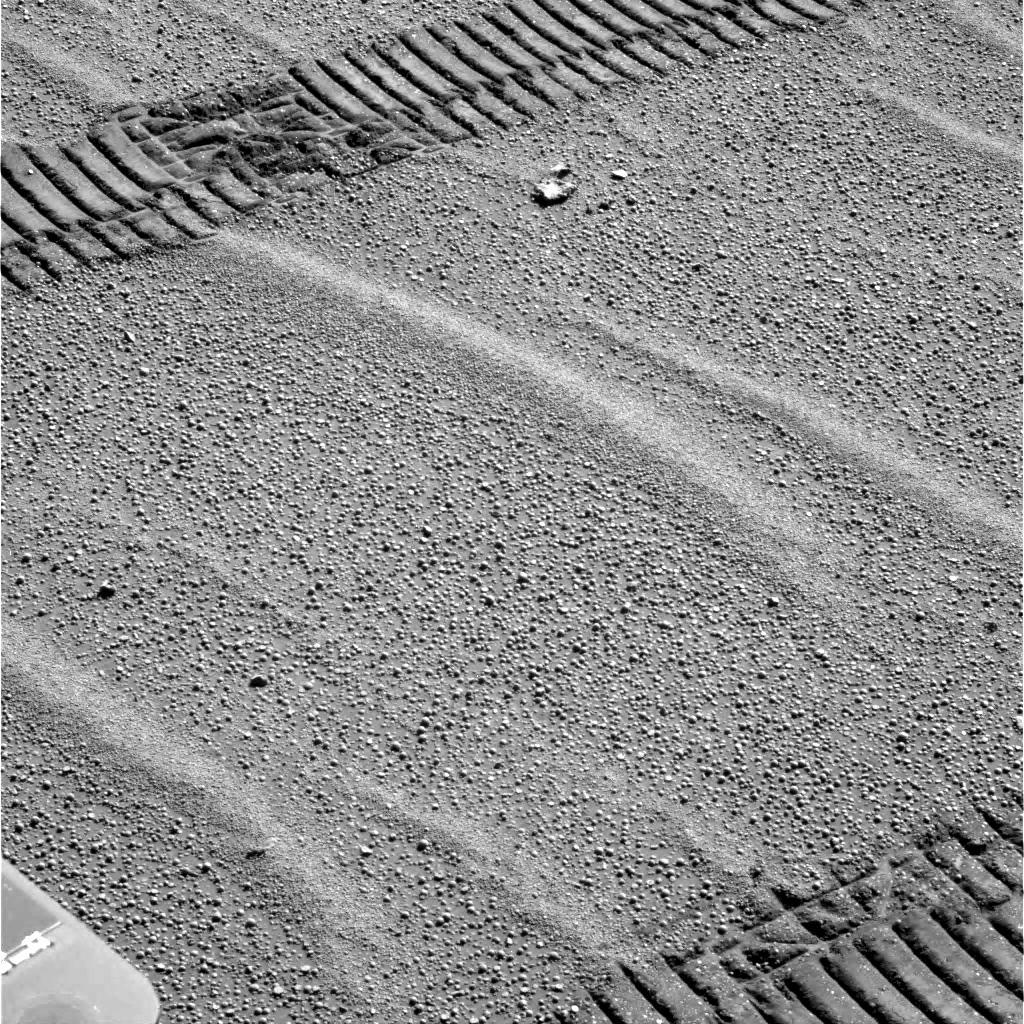
Terrain classes present: Background, Gravel / Sand / Soil, Rock, Shadow, Track